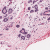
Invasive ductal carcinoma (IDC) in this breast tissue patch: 0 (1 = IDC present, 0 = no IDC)